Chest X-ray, PA view. Patient: 62 years old, sex M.
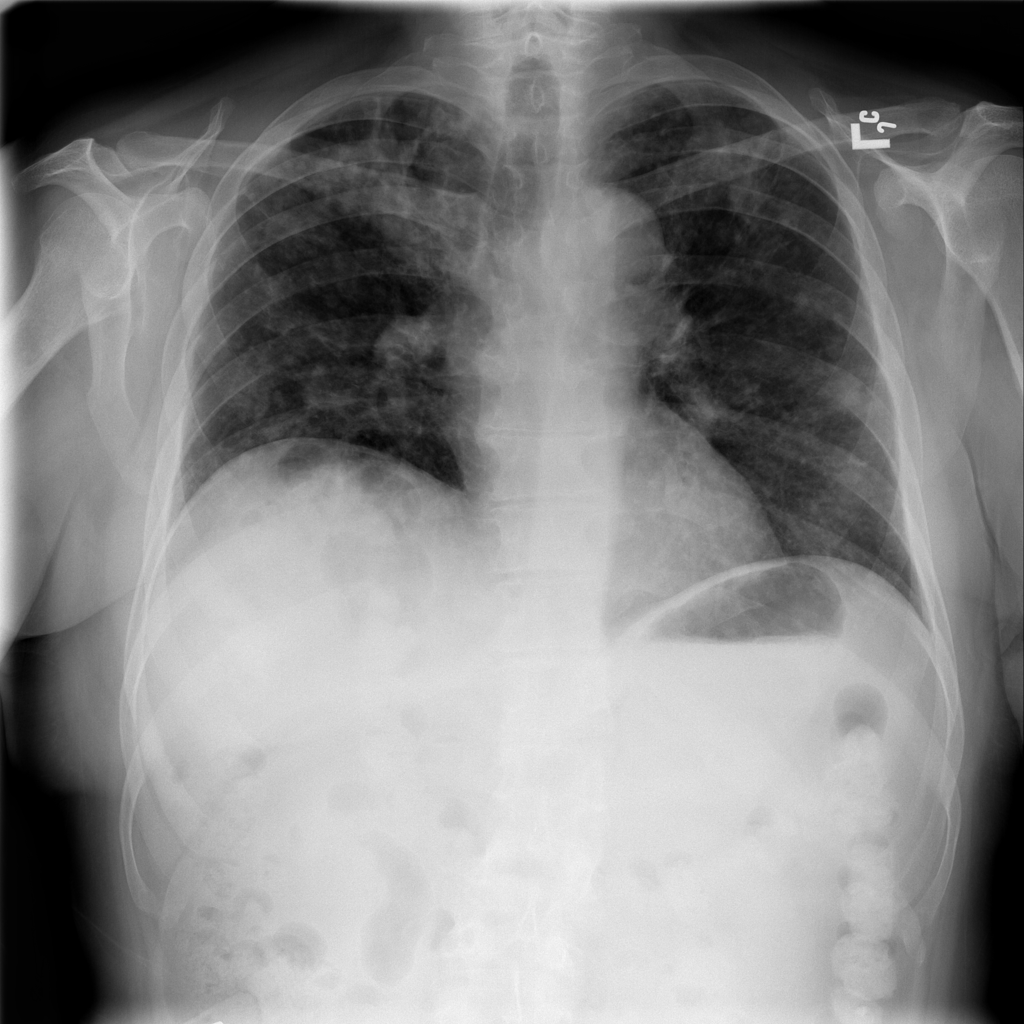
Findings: Nodule